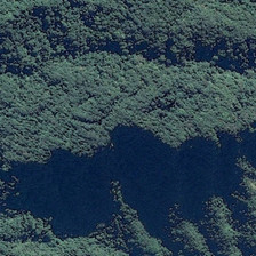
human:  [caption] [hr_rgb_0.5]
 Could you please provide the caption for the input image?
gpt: There is a big blue lake in the middle of the forest

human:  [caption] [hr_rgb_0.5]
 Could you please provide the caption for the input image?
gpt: There is a large blue lake in the middle of the forest .

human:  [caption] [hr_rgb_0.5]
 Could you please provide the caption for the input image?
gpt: There is a big blue lake in the middle of the forest at

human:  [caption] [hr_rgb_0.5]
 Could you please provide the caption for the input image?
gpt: There is a big blue lake in the center of the forest

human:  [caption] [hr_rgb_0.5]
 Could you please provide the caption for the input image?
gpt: There is a big blue lake